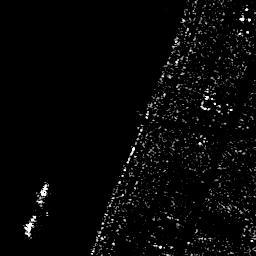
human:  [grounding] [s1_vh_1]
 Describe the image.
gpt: In the satellite image, there is  <ref>2 small ship </ref> <box>[[13, 69, 19, 79, 0], [8, 83, 14, 91, 0]]</box> located at bottom left.